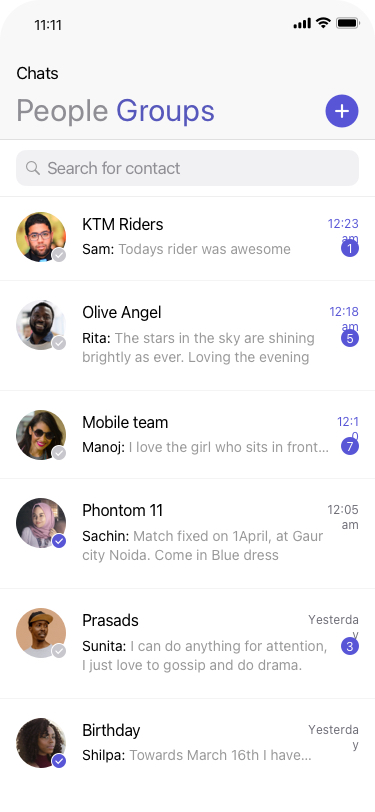
Text in this UI design:
People Groups
Chats
Search for contact
12:23 am
Sam: Todays rider was awesome
KTM Riders
1
12:18 am
Rita: The stars in the sky are shining
brightly as ever. Loving the evening
Olive Angel
5
12:10
Manoj: I love the girl who sits in front…
Mobile team
7
12:05 am
Sachin: Match fixed on 1April, at Gaur
city Noida. Come in Blue dress
Phontom 11
Yesterday

Sunita: I can do anything for attention,
I just love to gossip and do drama.
Prasads
3
Yesterday
Shilpa: Towards March 16th I have…
Birthday